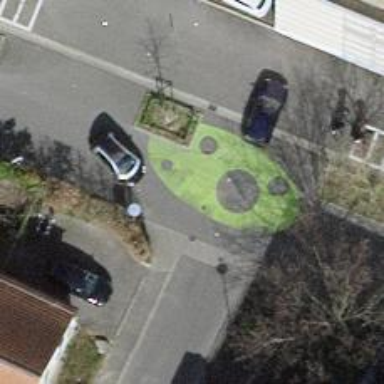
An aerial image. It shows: Unmarked crossing on the road.